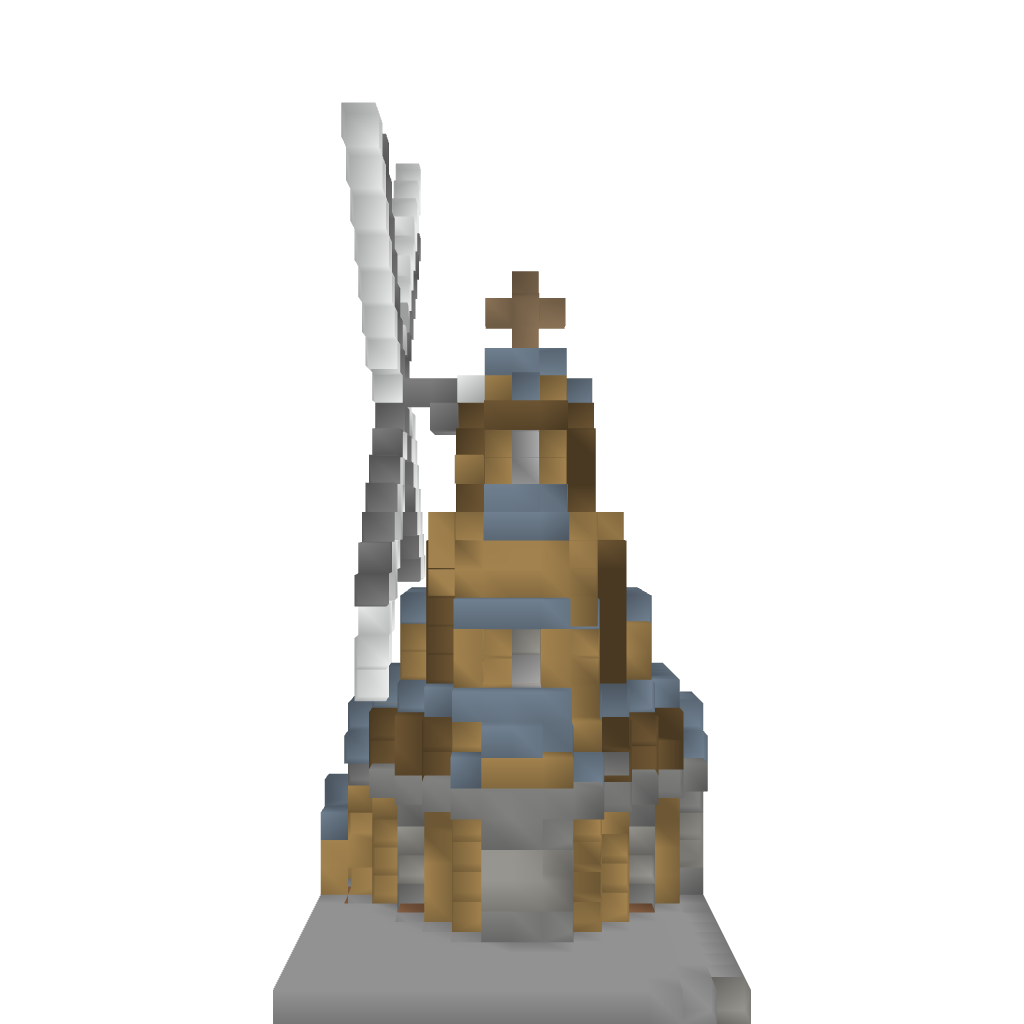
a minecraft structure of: Windmill 2